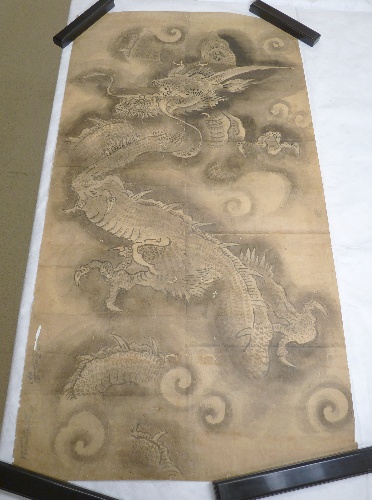
Date: early 19th century
Object type: Drawing
Classification: Paintings
Medium: On paper
Culture: Japan
Period: Edo period (1615–1868)
Dimensions: Image: 53 in. × 28 1/4 in. (134.6 × 71.8 cm)
Department: Asian Art
Credit line: Gift of John Achelis, 1907
Accession year: 1907
Repository: Metropolitan Museum of Art, New York, NY
Tags: Dragons